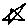
Label: star